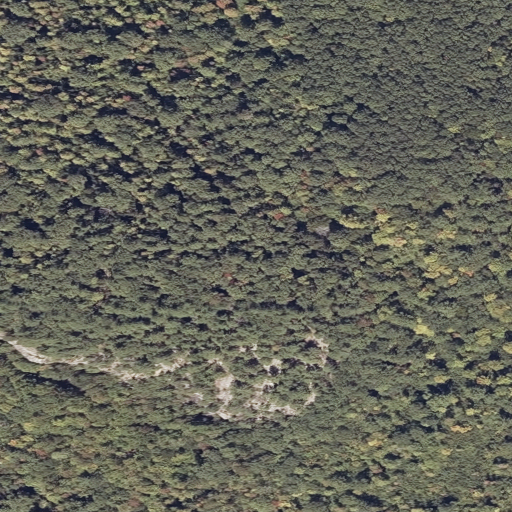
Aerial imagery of cliff(s) in Maine named Carter Bluff containing deciduous forest, mixed forest, and pasture